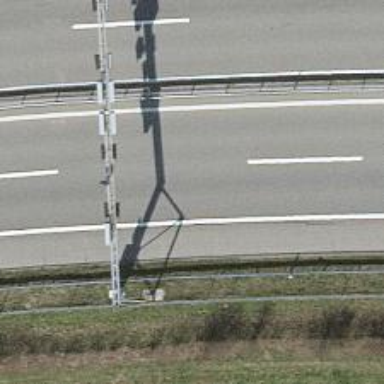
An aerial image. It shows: Road with traffic signals.